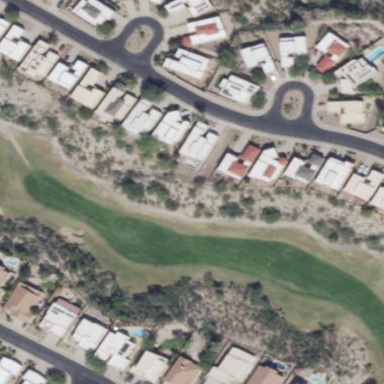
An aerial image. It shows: Rough grassy area used for golf.